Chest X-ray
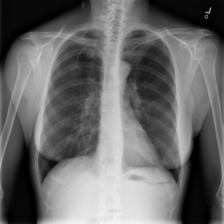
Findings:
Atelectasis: negative
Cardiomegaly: negative
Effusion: negative
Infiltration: negative
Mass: negative
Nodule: negative
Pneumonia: negative
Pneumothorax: negative
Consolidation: negative
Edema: negative
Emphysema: negative
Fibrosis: negative
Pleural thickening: negative
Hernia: negative